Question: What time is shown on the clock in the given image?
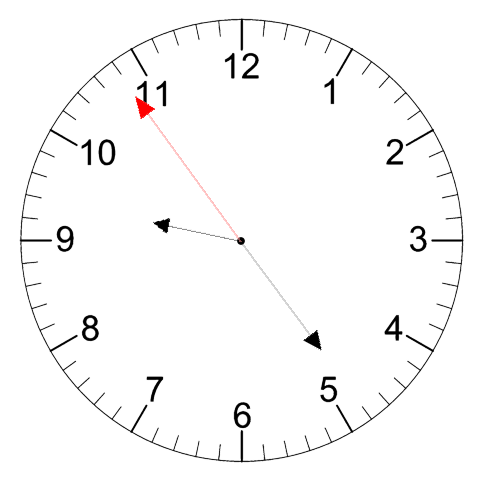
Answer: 09:23:54